Aerial crown-view tile of a tropical tree (Barro Colorado Island, Panama), acquired 20240813:
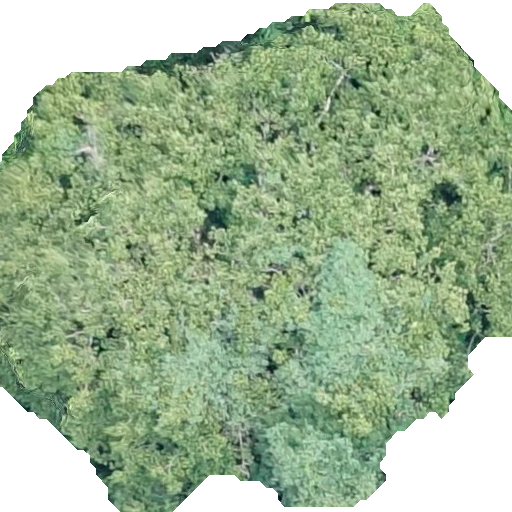
Species: Sterculia apetala
GBIF accepted scientific name: Sterculia apetala
Crown area: 336.144 m²